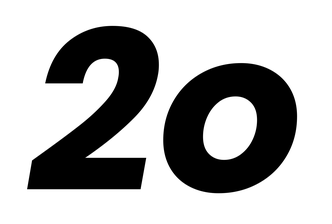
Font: Poppins-BoldItalic